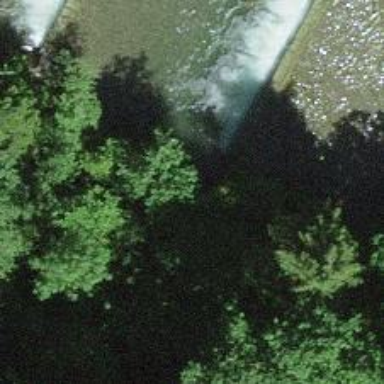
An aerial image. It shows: Weir in waterway.